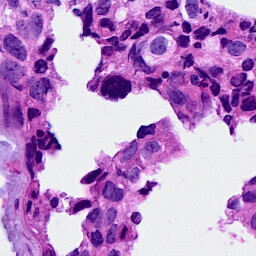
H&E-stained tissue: Breast